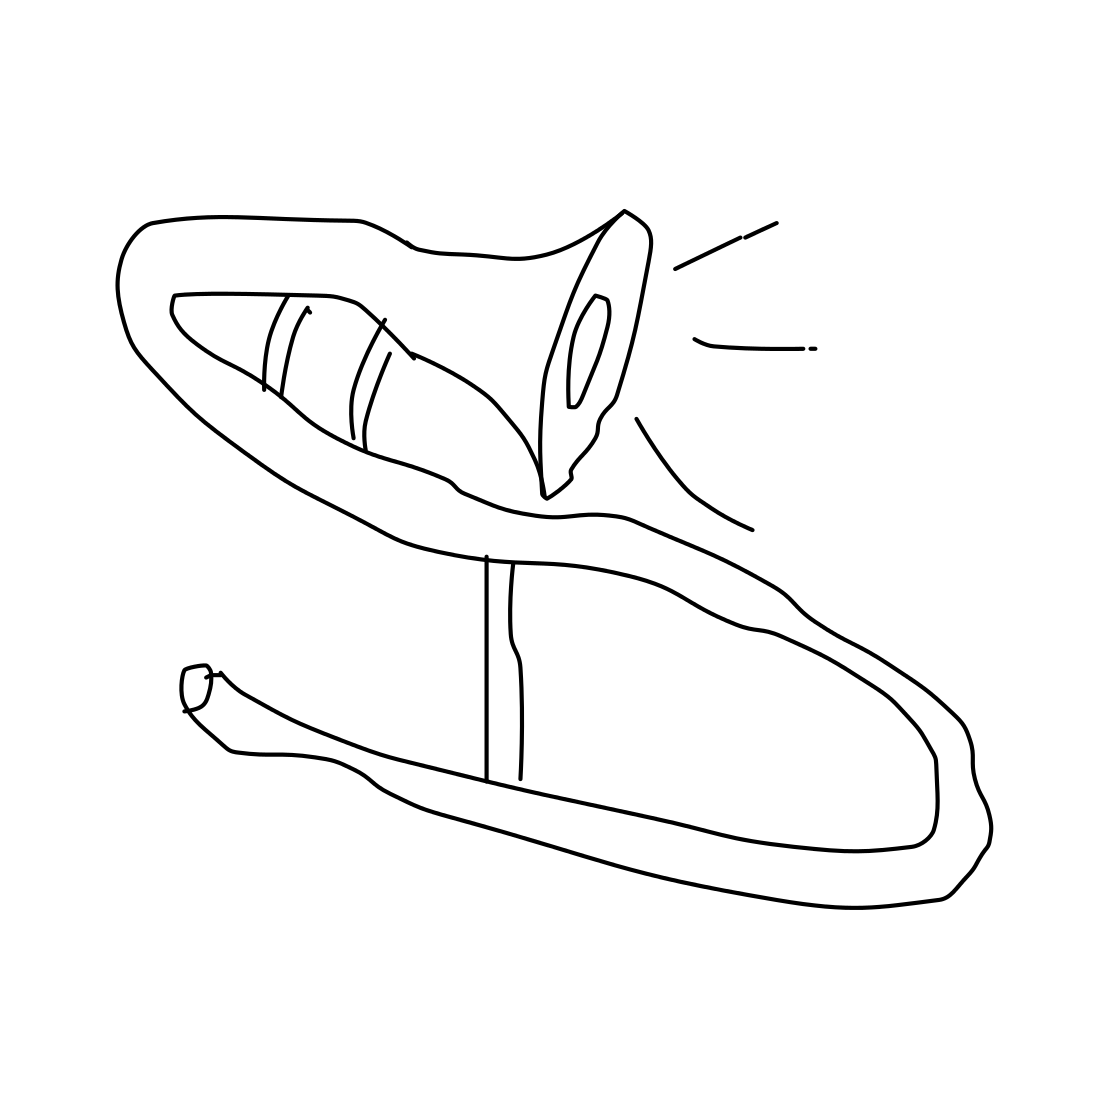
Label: trombone